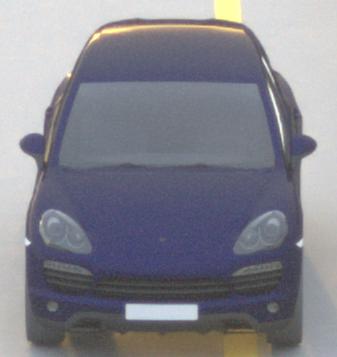
Make: Porsche
Model: Cayenne
Detailed model: Cayenne (958)
Model produced from: 2010/05
Model produced until: 2014/07
Doors: 5
Color: blue
Road condition: dry road
Daytime: sunrise or sunset
Contrast: low contrast